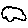
Label: cloud